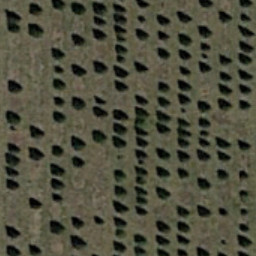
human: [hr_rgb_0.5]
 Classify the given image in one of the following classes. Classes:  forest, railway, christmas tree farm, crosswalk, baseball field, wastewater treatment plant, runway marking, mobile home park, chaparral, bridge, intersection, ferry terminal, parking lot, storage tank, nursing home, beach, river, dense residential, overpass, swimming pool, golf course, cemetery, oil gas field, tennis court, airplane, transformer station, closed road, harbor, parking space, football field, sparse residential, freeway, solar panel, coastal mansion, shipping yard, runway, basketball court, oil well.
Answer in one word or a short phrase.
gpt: christmas tree farm